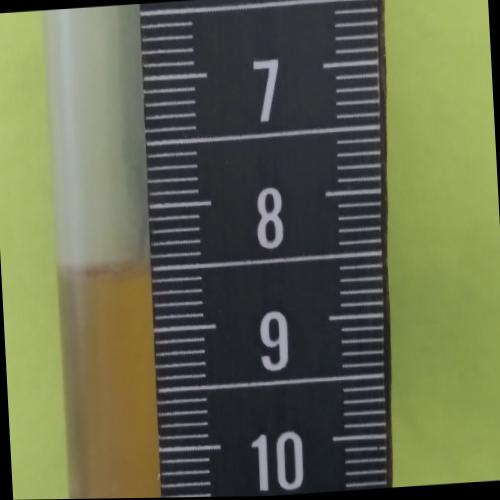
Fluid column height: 8.5 cm